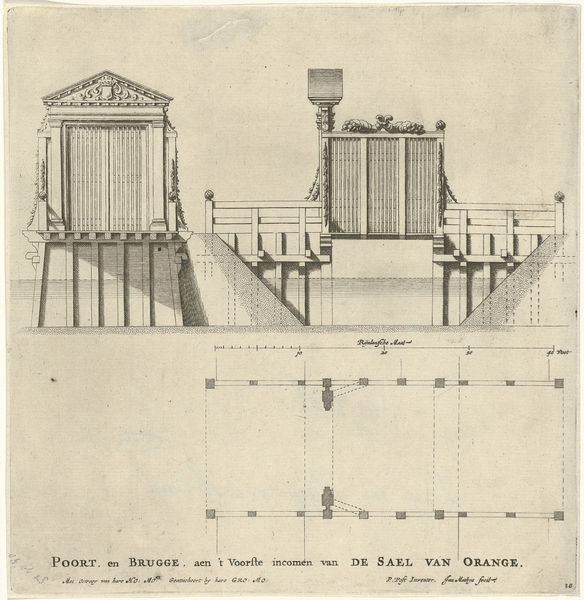
Titel: Zijaanzicht van de poort en de toegangsbrug bij Paleis Huis ten Bosch
Künstler: Jan Matthysz.
Standort: Amsterdam
Institution: Rijksmuseum
Schlagwörter: zeichnung, brücke, lamp, black, building, house, orange, plan, way, sketch, door, bridge, map, pencil, port, direction, plot, brugge, architectural drawing, blue print, greek